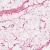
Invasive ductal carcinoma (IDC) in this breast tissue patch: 0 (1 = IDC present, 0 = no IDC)